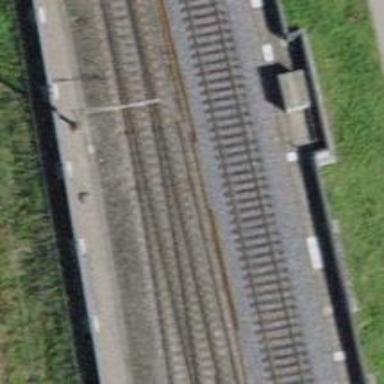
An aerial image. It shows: Single-track railway with electrified contact lines.